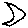
Label: moon